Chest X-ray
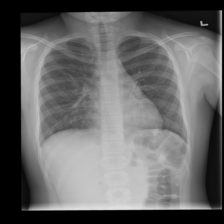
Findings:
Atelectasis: negative
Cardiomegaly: negative
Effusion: negative
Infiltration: positive
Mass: negative
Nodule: negative
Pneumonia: negative
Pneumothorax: negative
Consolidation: negative
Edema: negative
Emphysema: negative
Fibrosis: negative
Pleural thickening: negative
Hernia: negative